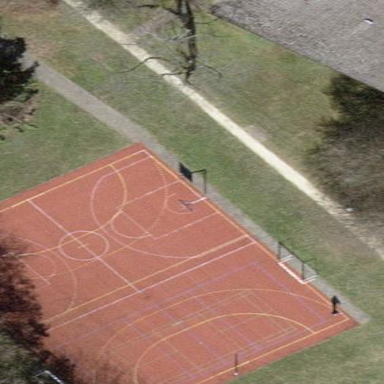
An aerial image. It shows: Multi-sport pitch for leisure activities.